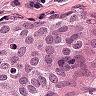
Metastatic tissue present: yes